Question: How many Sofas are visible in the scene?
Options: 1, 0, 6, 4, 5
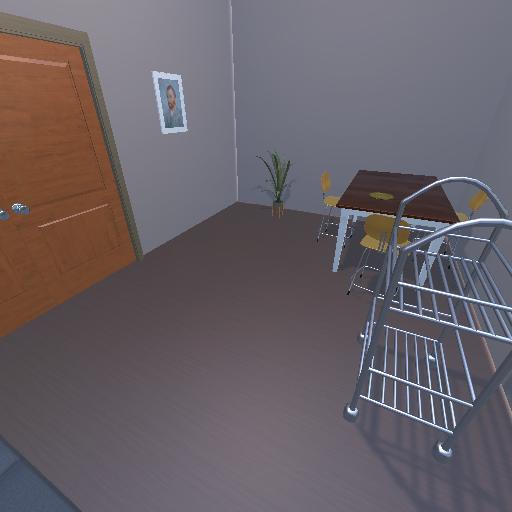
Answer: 1